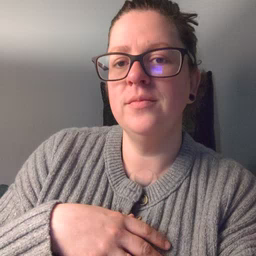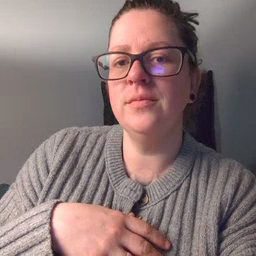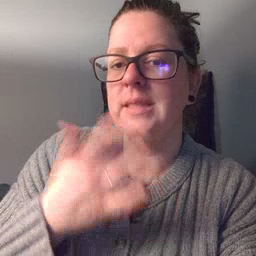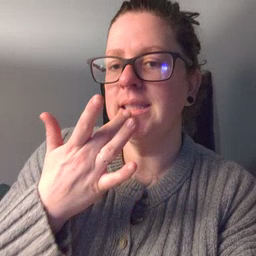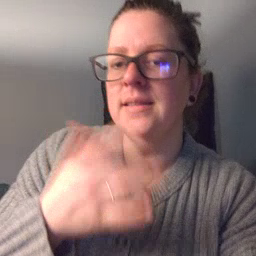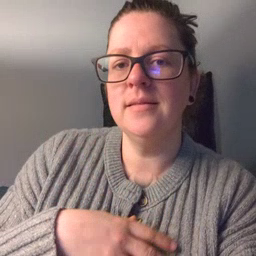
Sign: taste